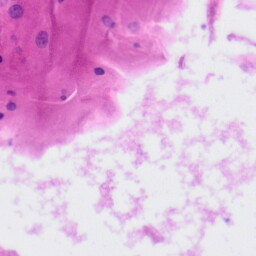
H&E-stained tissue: Tonsil